Field crop: maize
Growth stage: 2
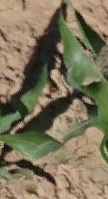
Species: maize